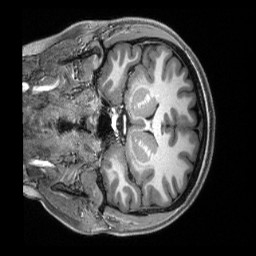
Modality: T1w
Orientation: coronal
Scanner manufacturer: siemens
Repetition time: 2.5 s
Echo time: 0.00231 s